Question: I need to create an app that contains something like this image:

When the user changes the label it should change an image above..
There is more option after the number "24", like a picker.
I have the idea to implement an picker in horizontal mode, but I don t now how to change the design of it to be like the image (without the effect well).
Any one have an idea how to do that, or something that works like this???
Thanks
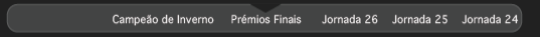
Answer: use <URL>